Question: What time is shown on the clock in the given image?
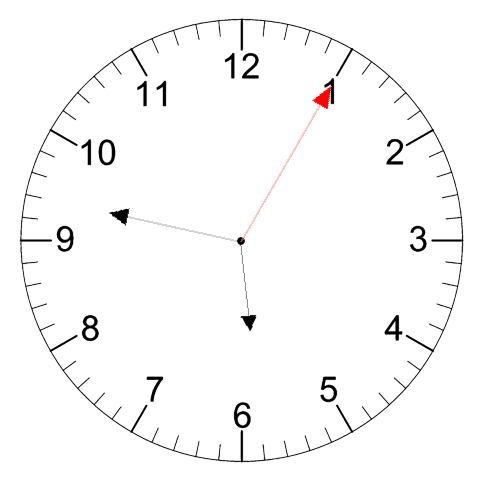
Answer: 05:47:05